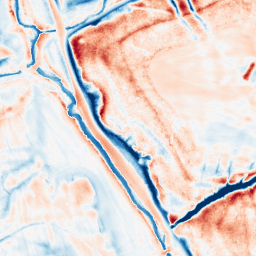
Category: classical
Decomposition family: uniform
Decomposition parameters: size: 20
Upsampling method: bspline
Upsampling parameters: scale: 8
Upsampling scale: 8